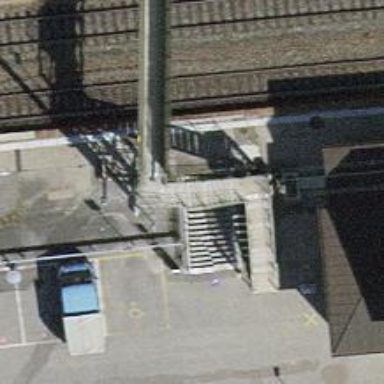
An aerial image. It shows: Set of concrete steps.